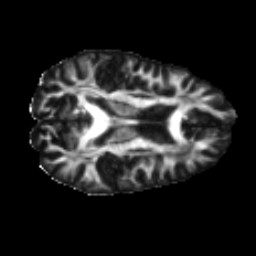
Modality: FA
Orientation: axial
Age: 26
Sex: male
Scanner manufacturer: ge
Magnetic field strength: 3 T
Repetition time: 7.8 s
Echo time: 0.061 s